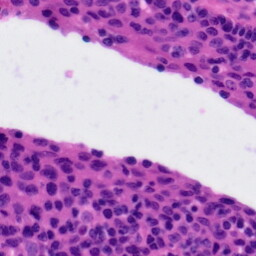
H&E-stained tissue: Tonsil